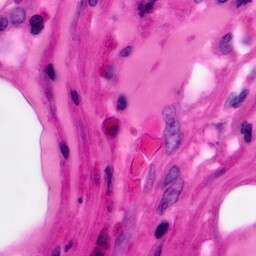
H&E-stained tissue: Pancreatic